Aerial crown-view tile of a tropical tree (Barro Colorado Island, Panama), acquired 20241216:
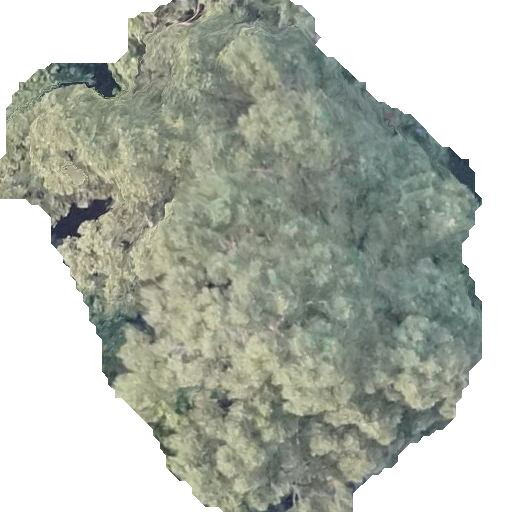
Species: Calophyllum longifolium
GBIF accepted scientific name: Calophyllum longifolium
Crown area: 255.457 m²